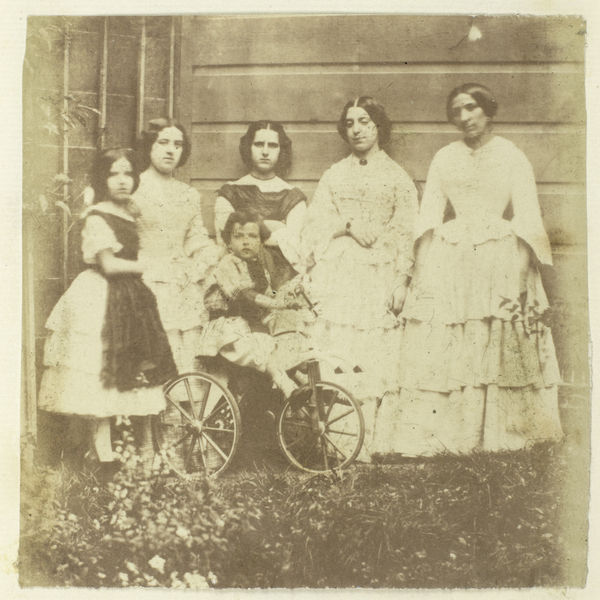
Titel: Groepsportret van dochters, zoon en vrienden van de fotograaf
Künstler: Eduard Isaac Asser
Standort: Amsterdam
Institution: Rijksmuseum
Schlagwörter: schurz, weiß, frauen, mädchen, blumen, braun, kleid, kleider, gras, haus, rasen, wiese, wand, porträt, zweige, familie, pflanzen, brosche, england, mittelscheitel, traurig, kinder, räder, schürze, fassade, röcke, russland, mauer, hecke, sepia, rad, bohlen, bretter, platte, junge, foto, fotografie, photographie, knabe, schwarz weiß, fahrrad, photo, viktorianisch, volant, volants, bube, zar, hus, laufrad, lewis, 1845, photo#, stanegn, dreirad, grafjunge, zarenkinder